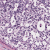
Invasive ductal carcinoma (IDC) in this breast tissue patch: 0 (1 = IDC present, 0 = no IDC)